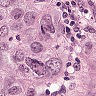
Metastatic tissue present: yes